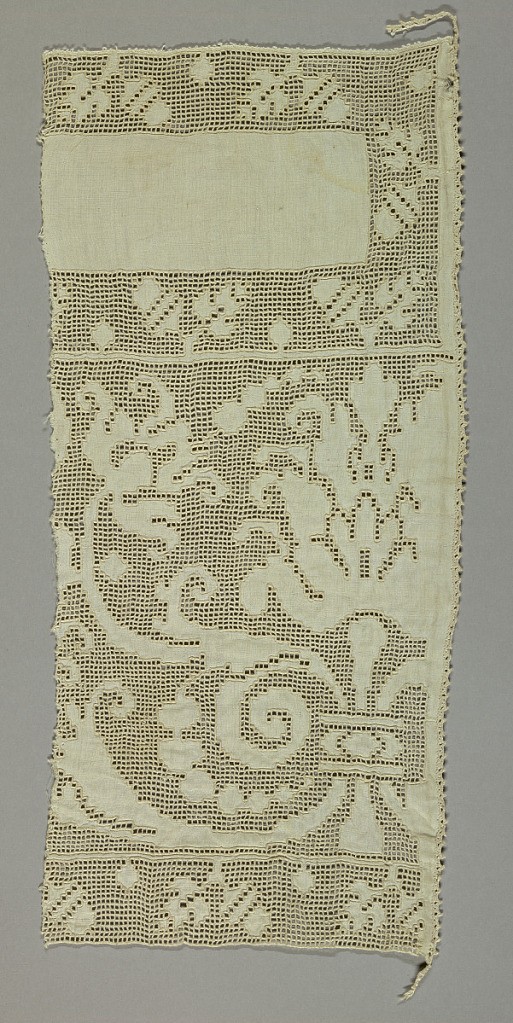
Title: Fragment
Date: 16th–17th century
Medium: linen Technique: withdrawn element work
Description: Fragment of a wide border with large symmetrical flowers and scrolling vines. Top and bottom sections have an acorn and leaf motif.